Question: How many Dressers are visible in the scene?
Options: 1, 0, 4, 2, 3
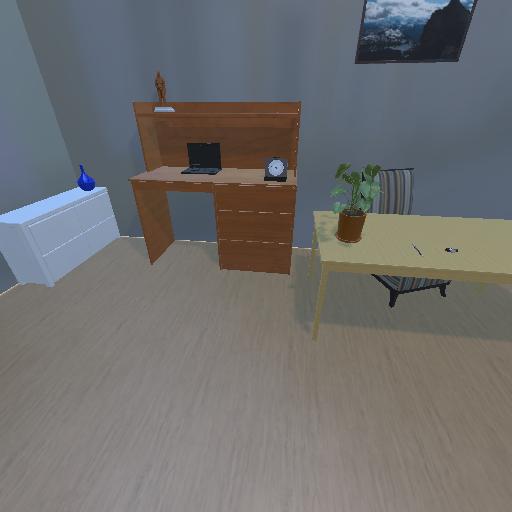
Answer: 1